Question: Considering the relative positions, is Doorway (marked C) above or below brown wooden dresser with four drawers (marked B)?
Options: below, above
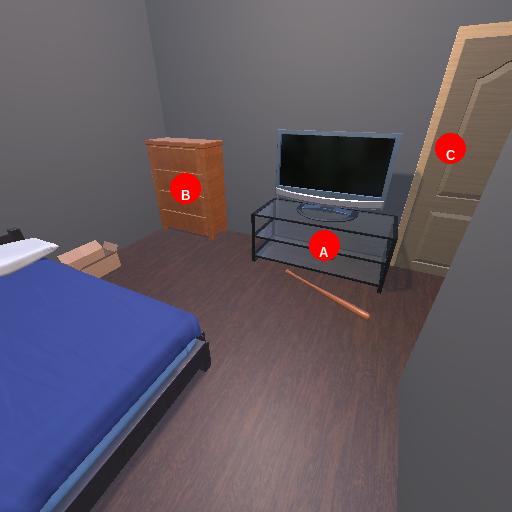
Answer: below